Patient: sex M, age 52
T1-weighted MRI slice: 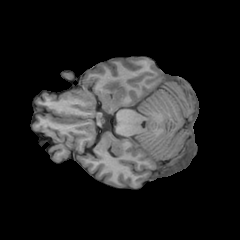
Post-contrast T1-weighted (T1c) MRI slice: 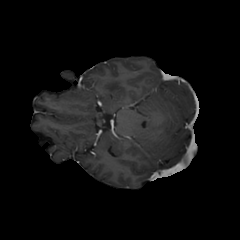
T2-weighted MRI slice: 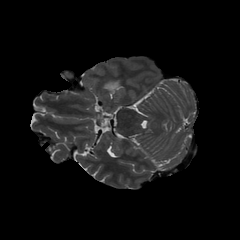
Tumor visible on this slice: yes
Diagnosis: Glioblastoma, IDH-wildtype
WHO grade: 4